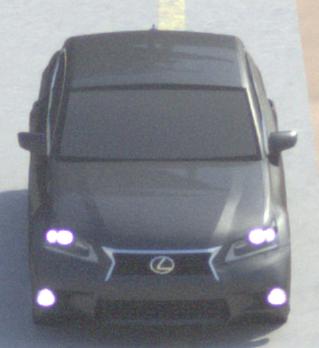
Make: Lexus
Model: GS 250
Detailed model: GS (L10)
Model produced from: 2012/06
Model produced until: 2013/12
Doors: 4
Color: gray
Road condition: dry road
Daytime: morning or afternoon
Contrast: high contrast